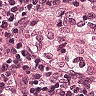
Metastatic tissue present: no